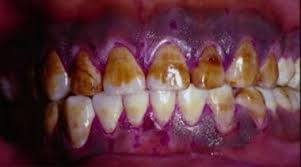
Condition: Tooth Discoloration